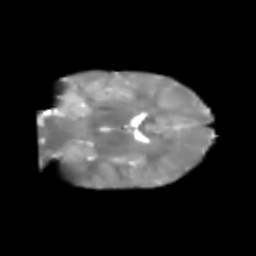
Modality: T2w
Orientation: coronal
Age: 7
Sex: male
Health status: healthy